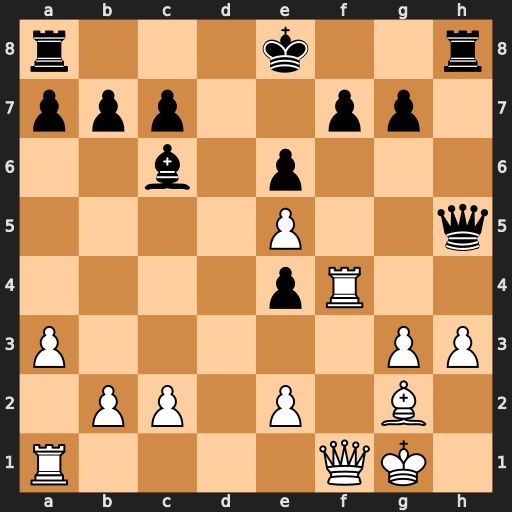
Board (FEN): r3k2r/ppp2pp1/2b1p3/4P2q/4pR2/P5PP/1PP1P1B1/R4QK1
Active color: w
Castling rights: kq
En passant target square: -
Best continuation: Rh4 Qxh4 gxh4